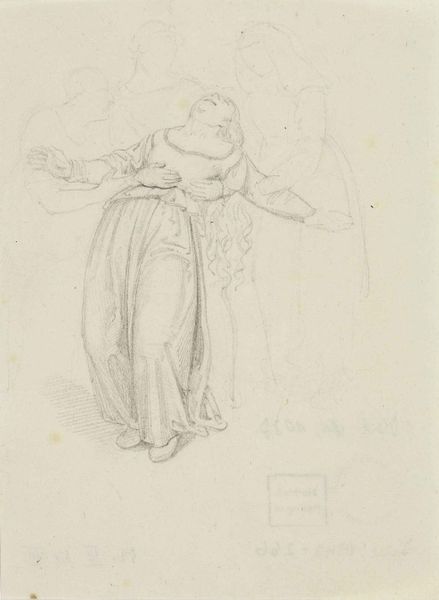
Titel: Besessene, von drei Personen gestützt (Kopie nach Andrea del Sarto)
Künstler: Ernst Fries
Standort: Karlsruhe
Institution: Staatliche Kunsthalle Karlsruhe
Schlagwörter: folds, hands, men, people, robes, white, women, black, dress, dresses, face, figures, gray, grey, group, hair, lady, nose, painting, skirt, woman, old woman, hand, sad, angels, man, rape, background, head, eyes, feet, flowing, light, drawing, paper, black and white, bodice, chin, kerchief, mouth, scarf, cartoon, line, outline, sketch, boots, fall, falling, leaning, small, drape, person, arms, neck, design, plan, draft, square, ground, backwards, shoes, study, pencil, medieval, legs, lines, chest, figure, long, long hair, shading, four, ribbons, mary, tan, gesture, palms, open, balance, dance, hold, standing, trouble, body, help, laughing, middle ages, scheme, bending, fear, pain, hairs, unfinished, dying, incomplete, hug, sadness, holding, nuns, sick, grieve, e, grief, held, graphite, weak, nun, faint, attendants, catch, scream, closed eyes, elbow, ees, outlines, ohnmacht, up, penci, sstudy, fold, hugs, joy, waist, die, comfort, misery, fainting, wome, extasy, over, full body, caress, desigh, helps, essay, adumbration, grabbed, falling backwards, four figures, supporting, eeeeee, catching, catches, unconscious, caught, moanin, moaning, ecstasy, ghosts, senseless, four people, aid, passing out, skecth, full portrait, supported, lying back, uncounscioussness, keening